Field crop: tomato
Growth stage: 1
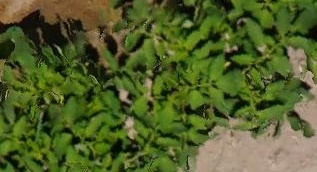
Species: tomato